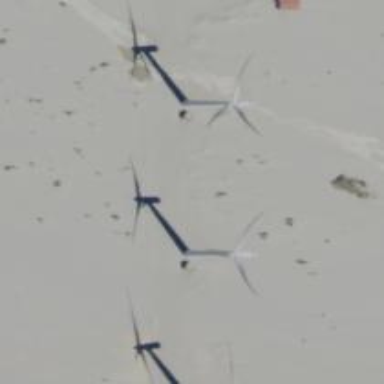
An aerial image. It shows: Wind generator using wind turbines of horizontal axis.